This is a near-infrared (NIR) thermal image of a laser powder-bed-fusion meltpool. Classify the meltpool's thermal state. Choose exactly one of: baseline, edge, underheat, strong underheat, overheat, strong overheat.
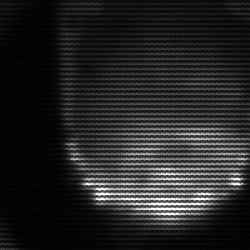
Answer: edge